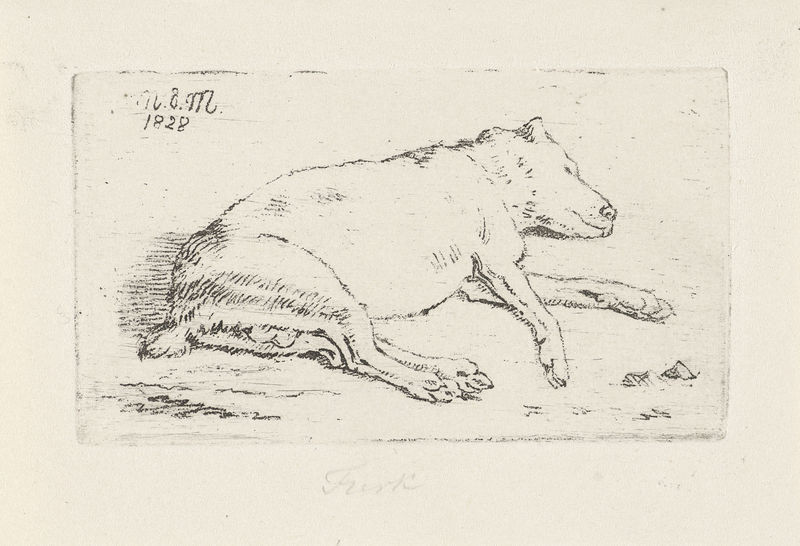
Titel: Liggende hond
Künstler: Anthonie Willem Hendrik Nolthenius de Man
Standort: Amsterdam
Institution: Rijksmuseum
Schlagwörter: steine, white, black, female, gray, grey, nose, old, picture, floor, grafik, sad, rock, rocks, stone, ear, head, death, eyes, male, side, drawing, paper, black and white, fur, mouth, dog, etching, illustration, sketch, tail, lean, photo, dead, dirt, art, ground, signature, ears, pencil, animal, balls, legs, lines, figure, paw, paws, pen and ink, rough, snout, asleep, lying, sleep, sleeping, land, stones, tot, reclining, hund, zeichnung, text, lying down, tired, hed, müde, liegend, schlaf, wolf, number, laying, signed, linework, 4, muzzle, canine, testicles, docked, tit, pfote, schnauze, schlafend, 4 leg, 1828, lega, dead dgog, dead dog, short tail, n&m, dort, msm, coyote, m.a.m., n.a.m.